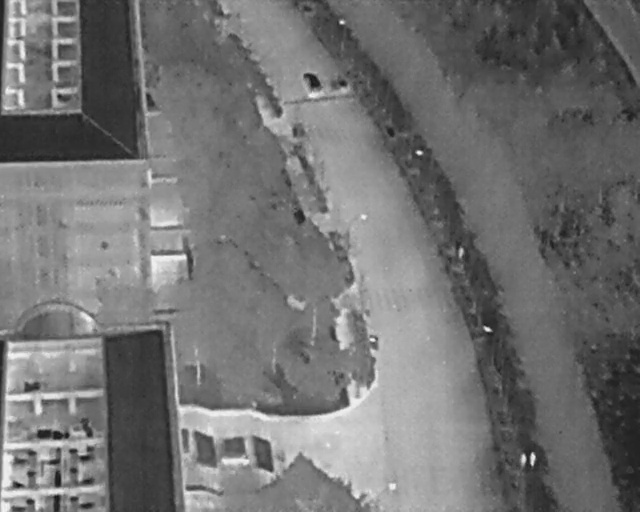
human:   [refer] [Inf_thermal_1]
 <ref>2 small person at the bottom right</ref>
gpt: <box>[[82, 88, 84, 90, 2], [80, 89, 82, 90, 2]]</box>